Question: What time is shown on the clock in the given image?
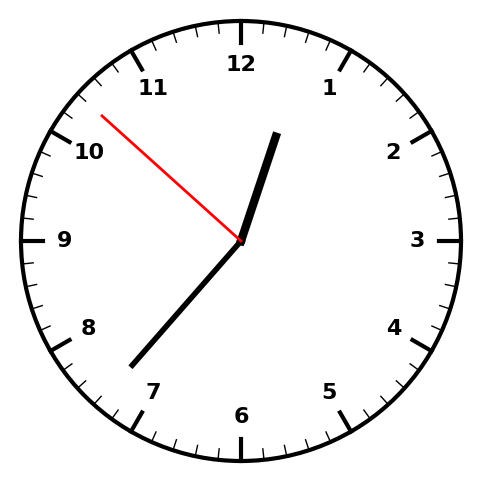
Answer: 12:36:52